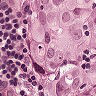
Metastatic tissue present: yes